Question: i just installed Coffeescript and tried a test compile but it always drop me errors for silly things, Coffeescript only compile correctly when only Coffeescript syntax is used?
because if yes then i understand the error.
concDev.js contents:
'''
/*! ProjectName 2013-08-18 06:08:39 */
$(function() {
// Avoid 'console' errors in browsers that lack a console.
(function() {
var method;
var noop = function () {};
var methods = [
'assert', 'clear', 'count', 'debug', 'dir', 'dirxml', 'error',
'exception', 'group', 'groupCollapsed', 'groupEnd', 'info', 'log',
'markTimeline', 'profile', 'profileEnd', 'table', 'time', 'timeEnd',
'timeStamp', 'trace', 'warn'
];
var length = methods.length;
var console = (window.console = window.console || {});
while (length--) {
method = methods[length];
// Only stub undefined methods.
if (!console[method]) {
console[method] = noop;
}
}
}());
});
// New file
$(function() {
// Handler for .ready() called.
});
'''
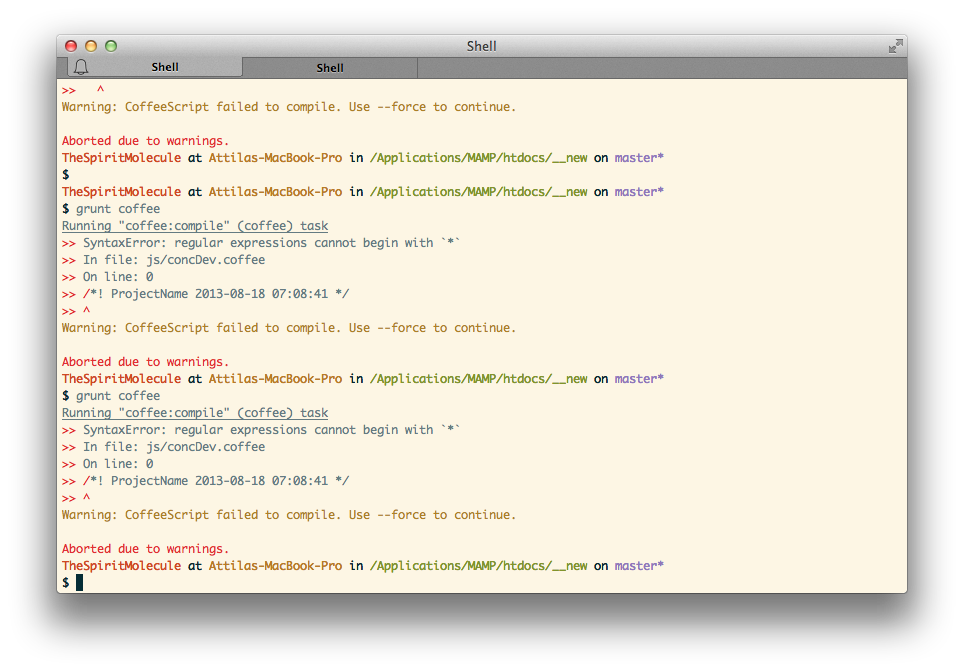
Answer: You can't use C style comments in Coffeescript.
This
'''
/*! Project Name ...*/
'''
should be this
'''
# Project Name ...
'''
More generally, if you're using the Coffeescript compiler, you need valid coffeescript syntax and can't mix and match JS and coffeescript files.
## Update
You're trying to pass a JS file to a coffeescript compiler. The coffee compiler accepts a coffeescript file, and compiles it to a JS file. Your file in Coffeescript would look something like this:
'''
#! ProjectName 2013-08-18 06:08:39 */
$ ->
# Avoid 'console' errors in browsers that lack a console.
do ->
noop = -> null
methods = [
'assert', 'clear', 'count', 'debug', 'dir', 'dirxml', 'error',
'exception', 'group', 'groupCollapsed', 'groupEnd', 'info', 'log',
'markTimeline', 'profile', 'profileEnd', 'table', 'time', 'timeEnd',
'timeStamp', 'trace', 'warn'
]
length = methods.length
console = window.console = window.console || {}
while length--
method = methods[length]
# Only stub undefined methods.
if !console[method]
console[method] = noop;
// New file
$ ->
#Handler for .ready() called.
'''
If you really need to have some JS in your coffeescript file, you can embed it using backticks like this
'''
a = '(function() x{ return 2;})()'
'''